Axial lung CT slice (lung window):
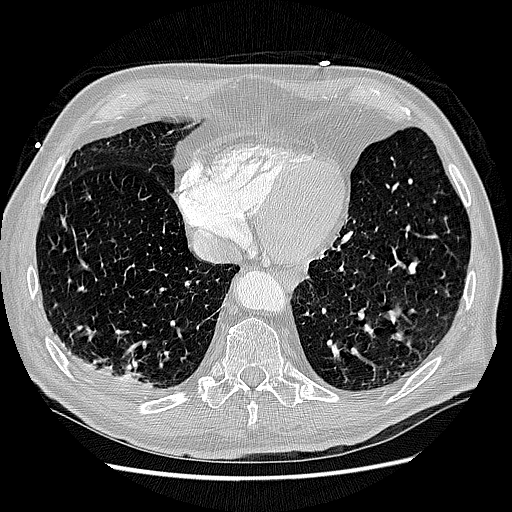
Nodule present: no